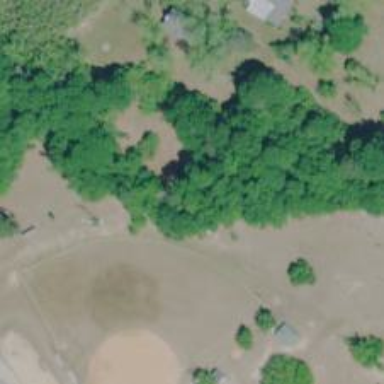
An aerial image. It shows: Disc golf hole.